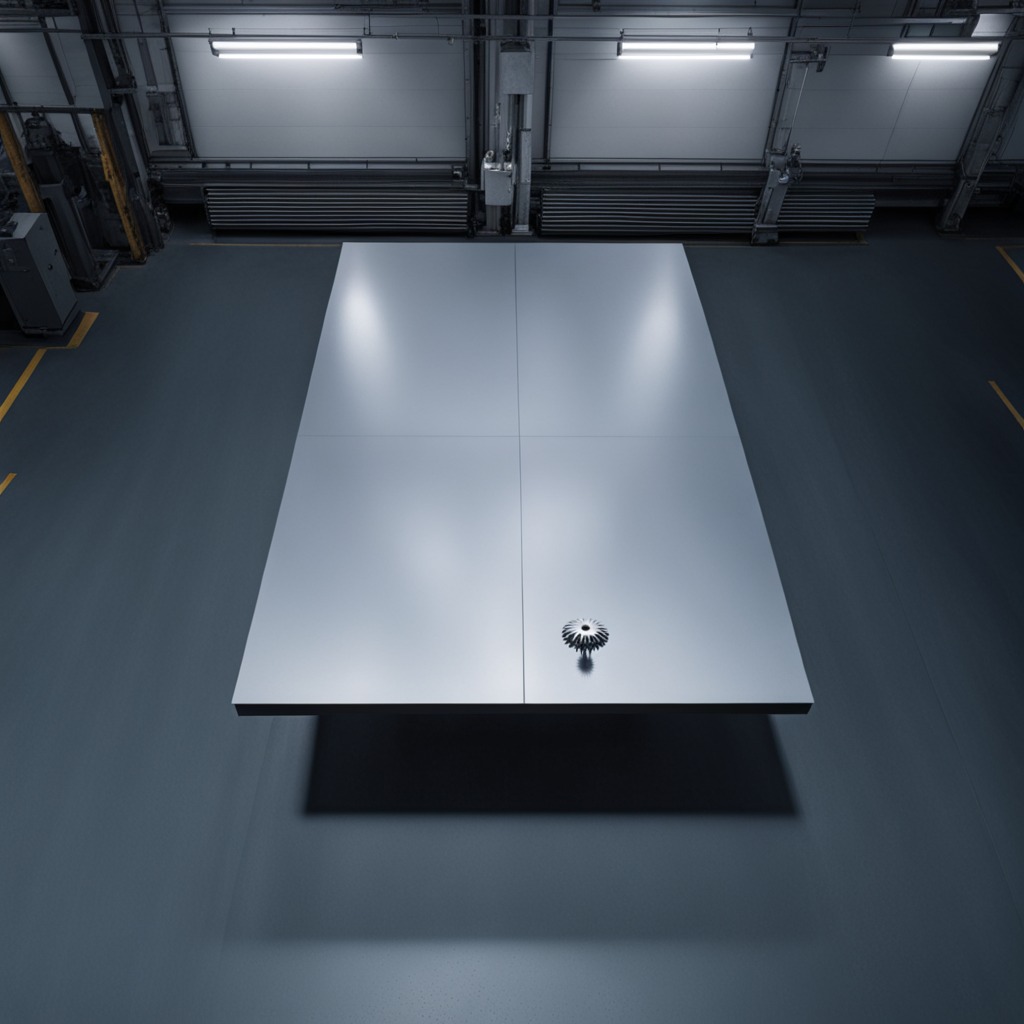
A steel gear with teeth is lying on a clean empty table in a basement in the evening soft directional lighting on the tabletop realistic grain studio-quality clarity centered framing